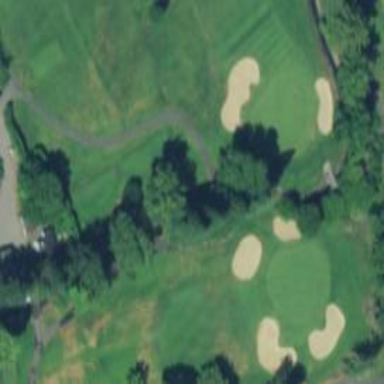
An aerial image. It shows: Service road used as golf cart path.